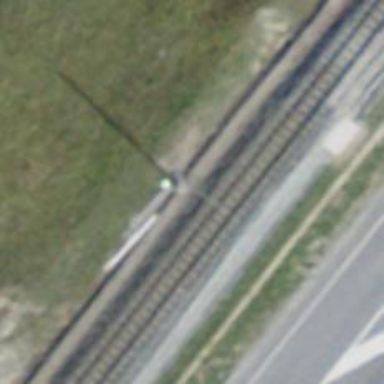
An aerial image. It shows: Power pole.